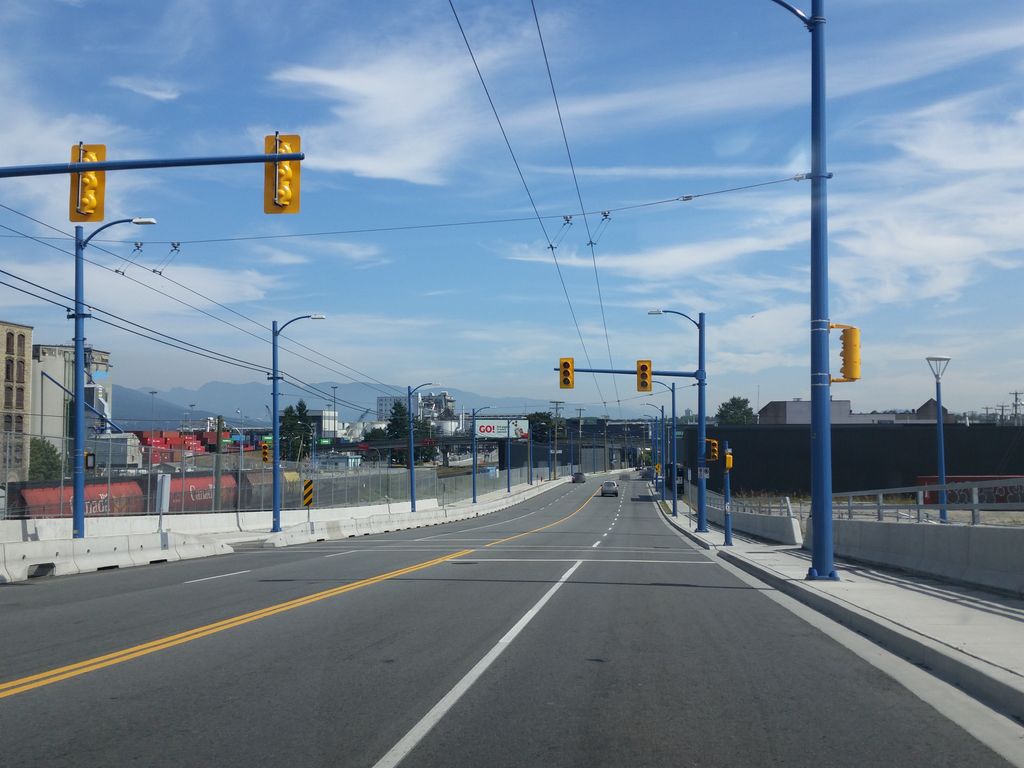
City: vancouver